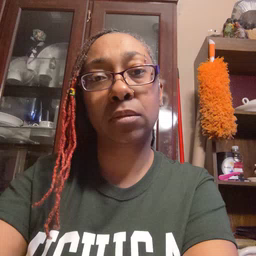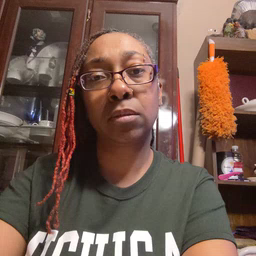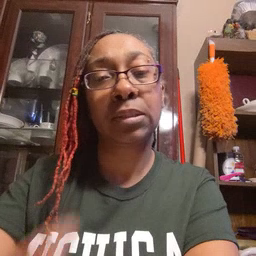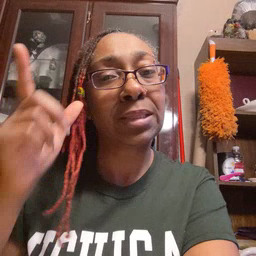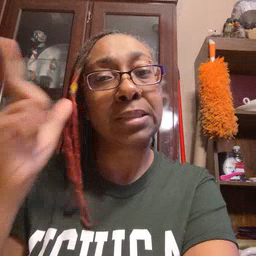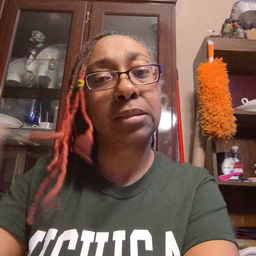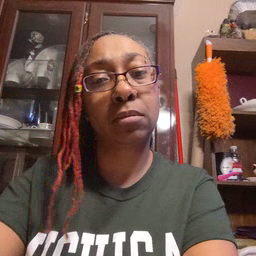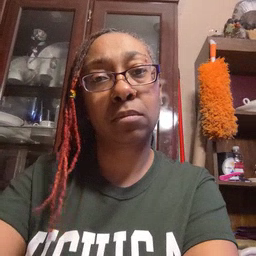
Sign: listen